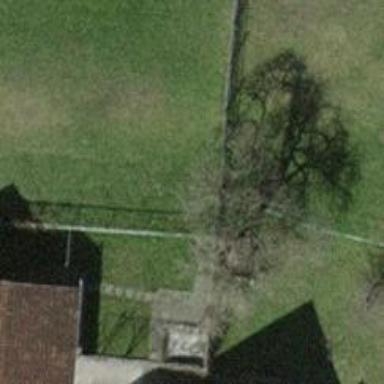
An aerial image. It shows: Urban tree adds touch of nature to the surroundings.